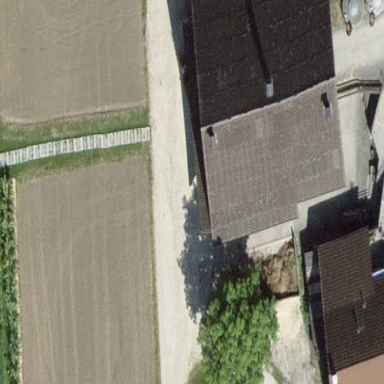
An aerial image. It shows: Farm auxiliary building.